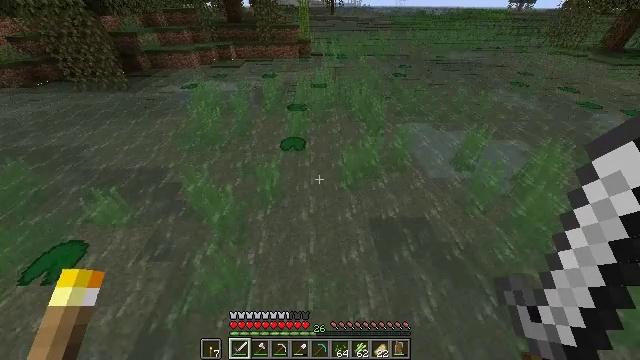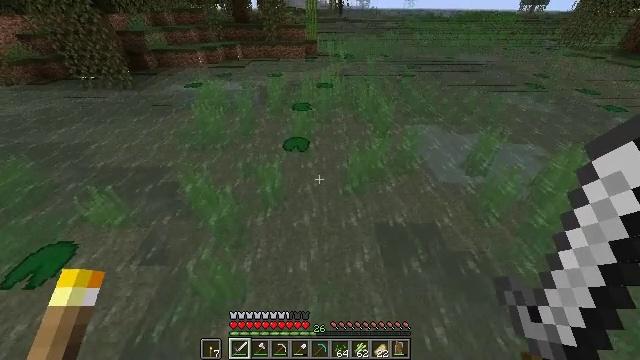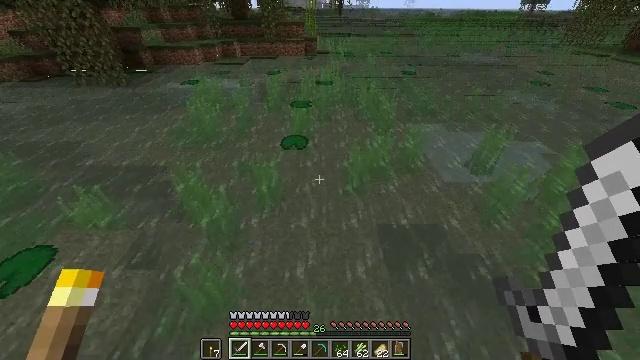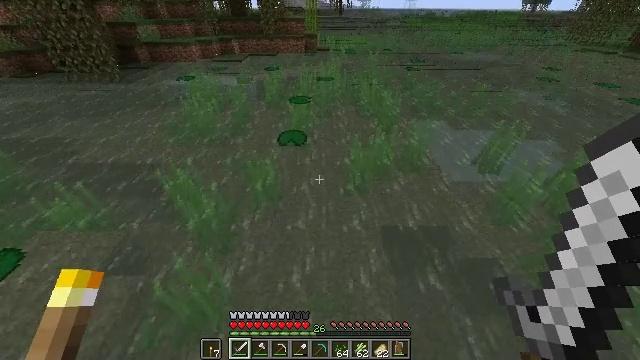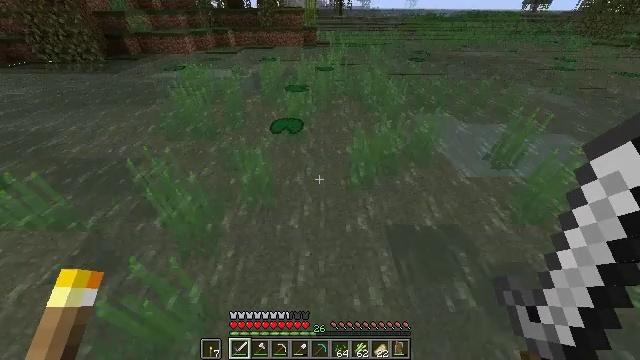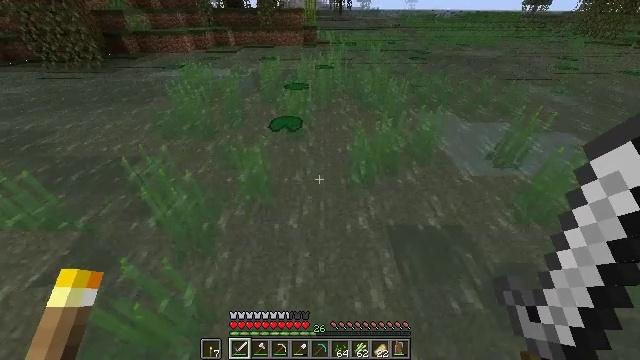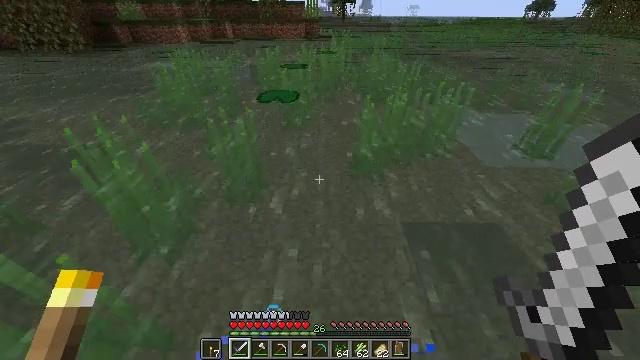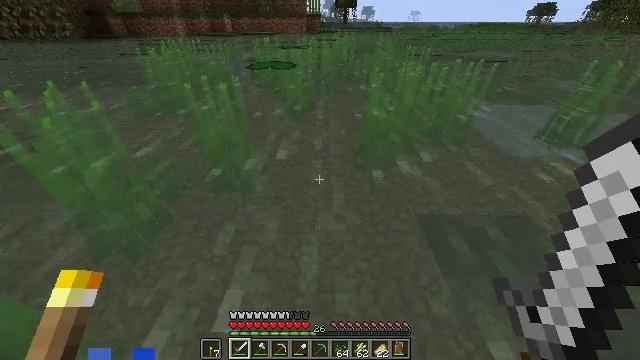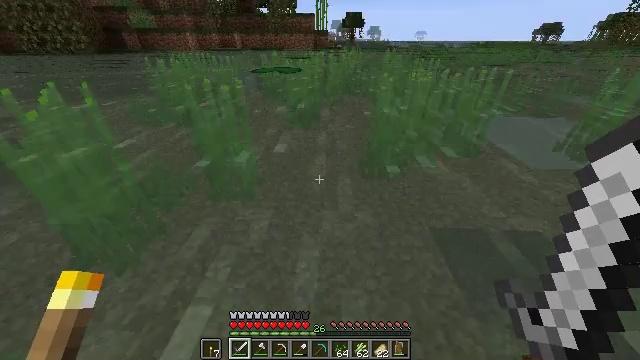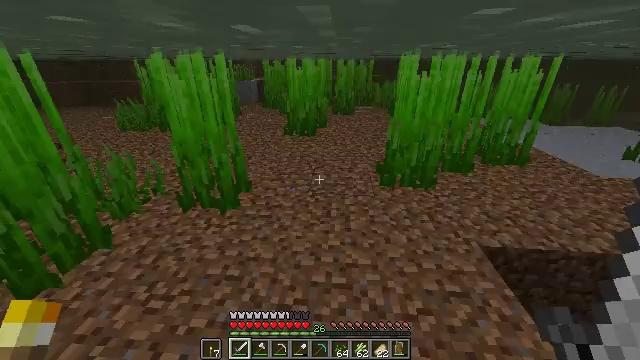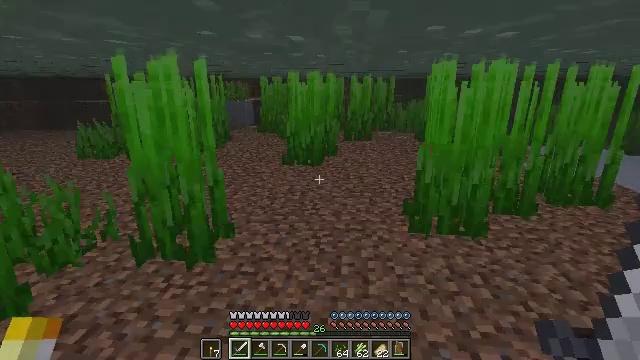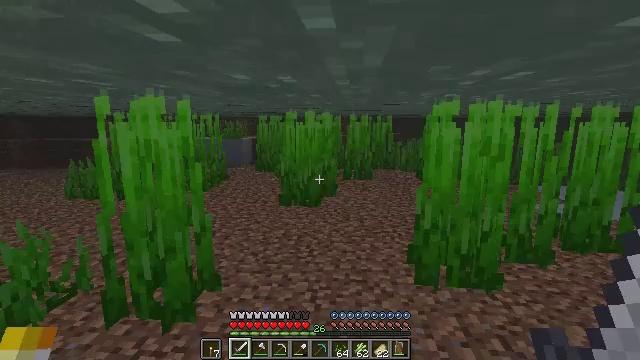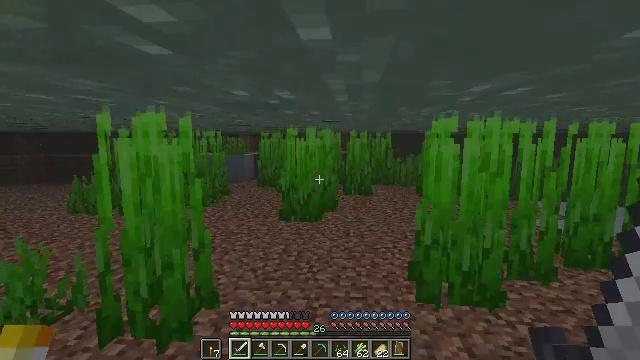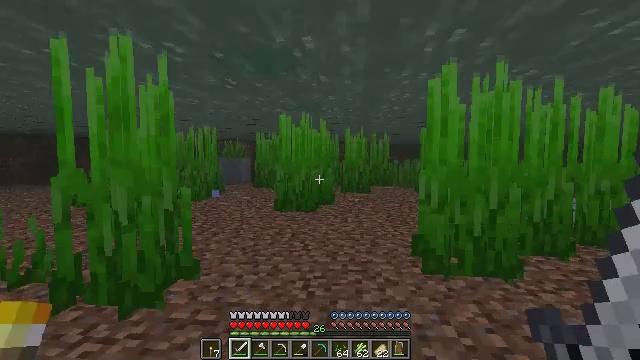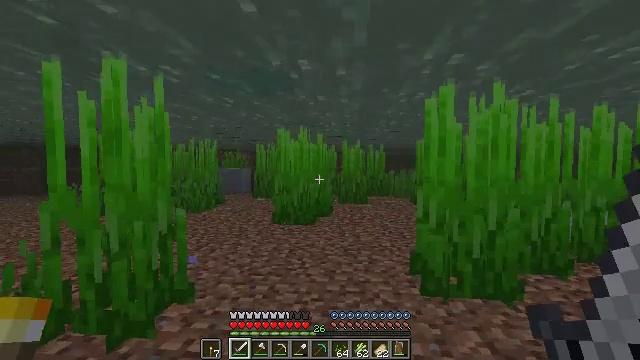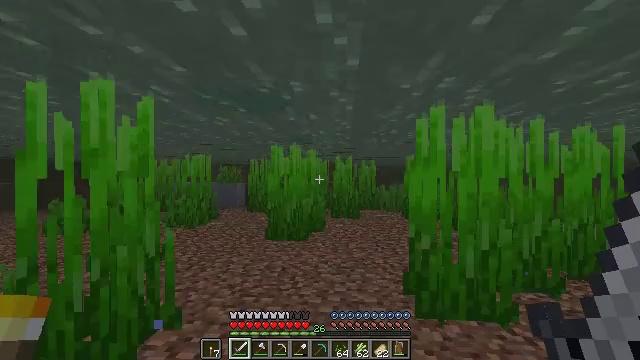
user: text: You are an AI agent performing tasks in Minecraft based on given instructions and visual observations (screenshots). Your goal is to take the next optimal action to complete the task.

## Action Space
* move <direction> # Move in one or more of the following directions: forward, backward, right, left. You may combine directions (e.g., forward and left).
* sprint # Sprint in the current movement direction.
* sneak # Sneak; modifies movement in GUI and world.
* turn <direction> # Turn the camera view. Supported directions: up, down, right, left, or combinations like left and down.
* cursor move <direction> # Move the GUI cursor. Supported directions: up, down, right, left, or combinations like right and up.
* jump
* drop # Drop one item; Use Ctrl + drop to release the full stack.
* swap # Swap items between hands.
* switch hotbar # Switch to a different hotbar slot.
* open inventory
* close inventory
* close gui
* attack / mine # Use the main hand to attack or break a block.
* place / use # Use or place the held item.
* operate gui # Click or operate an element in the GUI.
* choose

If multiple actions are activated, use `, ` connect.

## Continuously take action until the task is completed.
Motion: motion action
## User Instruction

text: Break the sugar cane.
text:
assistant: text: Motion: move forward, sprint, turn left, jump
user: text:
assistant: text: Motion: move forward, sprint
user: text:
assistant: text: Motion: move forward, sprint
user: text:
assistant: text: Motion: move forward, sprint
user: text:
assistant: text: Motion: move forward, sprint
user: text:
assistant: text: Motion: move forward, sprint, turn up
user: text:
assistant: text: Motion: move forward, sprint, turn up
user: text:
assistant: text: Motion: move forward, sprint, turn left and up
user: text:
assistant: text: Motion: move forward, sprint, turn left and up
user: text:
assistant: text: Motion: move forward, sprint, turn left and up
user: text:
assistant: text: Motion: move forward, sprint, turn up
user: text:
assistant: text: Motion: move forward, sprint, turn up
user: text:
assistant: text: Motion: move forward, sprint, turn up
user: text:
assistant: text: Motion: move forward, sprint, turn up
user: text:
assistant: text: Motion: move forward, sprint, turn right and up
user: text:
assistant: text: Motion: move forward, sprint, turn up
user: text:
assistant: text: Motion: move forward, sprint
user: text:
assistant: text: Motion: move forward, sprint, turn right and up
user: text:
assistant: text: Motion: move forward, sprint, turn right and up
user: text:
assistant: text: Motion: move forward, sprint
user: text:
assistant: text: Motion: move forward, sprint
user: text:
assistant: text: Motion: move forward, sprint
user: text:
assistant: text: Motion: move forward, sprint
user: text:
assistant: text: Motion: move forward, sprint
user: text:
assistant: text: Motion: move forward, sprint
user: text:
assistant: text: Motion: move forward, sprint
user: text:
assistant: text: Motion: move forward, sprint
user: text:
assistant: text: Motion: move forward, sprint, turn up
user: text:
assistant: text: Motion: move forward, sprint
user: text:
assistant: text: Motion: move forward, sprint